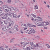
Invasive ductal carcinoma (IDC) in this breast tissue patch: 1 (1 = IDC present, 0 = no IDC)